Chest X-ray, PA view. Patient: 43 years old, sex M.
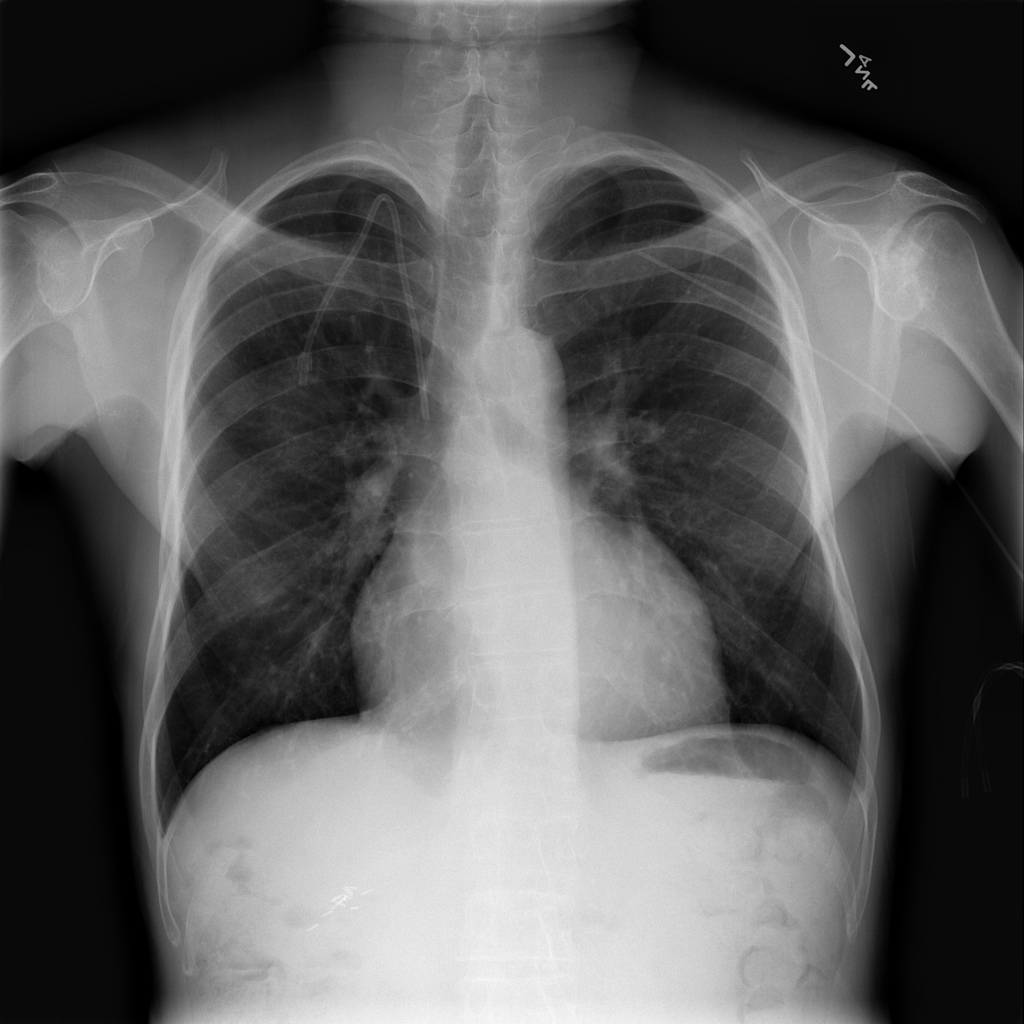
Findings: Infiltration